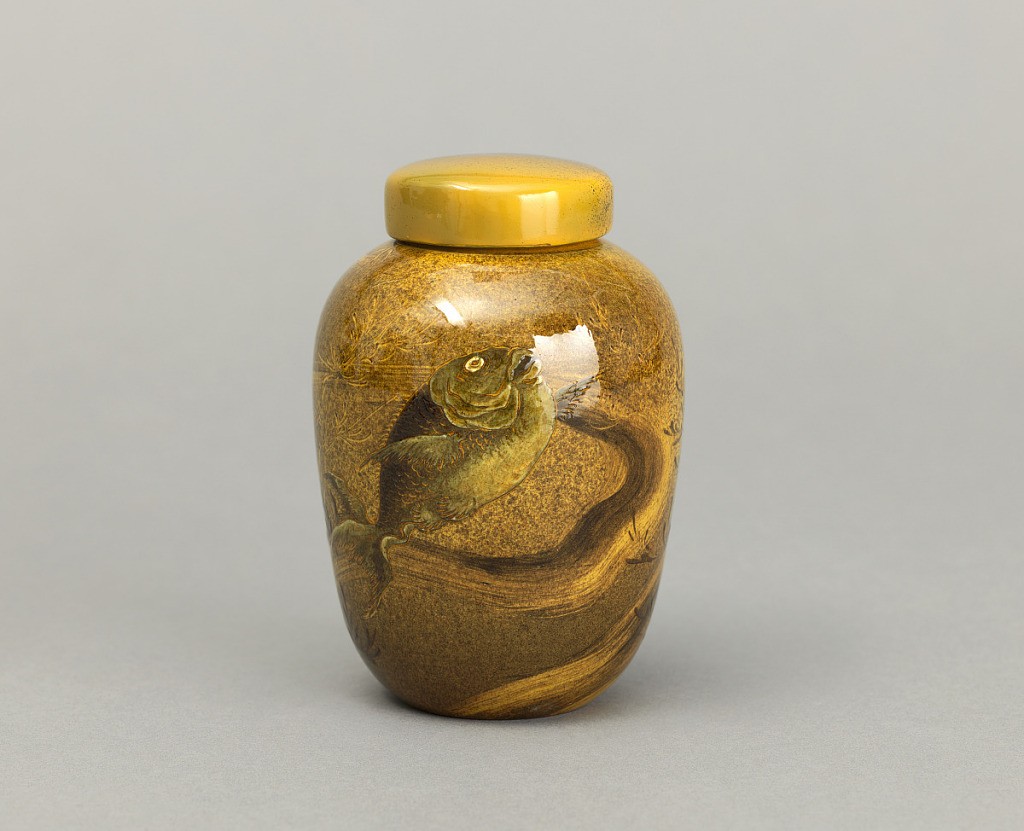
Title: No. 47
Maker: Rookwood Pottery, American, 1880 - 1967
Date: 1885
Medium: Glazed earthenware
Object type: Jar and cover
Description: Sage green clay body, thrown.  Ovoid body, swelling at shoulder, short ring neck with a flat cap-like lid setting over neck.  Two Japanesque swimming carp incised and modeled in low relief, and painted and incised plants decorate the body.  Painted underglaze in shades of green slip in fine gradations of tone.  A sweeping curved line representing a water current is painted against the sponged green ground.  Clear glaze with very fine cracklature on body but not on lid. Interior glazed. Bottom not glazed.